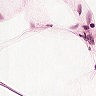
Metastatic tissue present: no